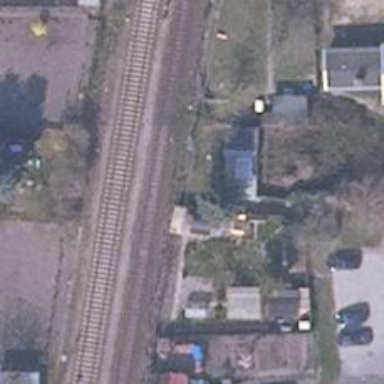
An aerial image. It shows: Railway signal.